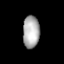
Tissue: lung
Cell type: Endothelial cells
Senescence score: 0.579
Nuclear area (px): 524
Mean DAPI intensity: 173.748